Aerial crown-view tile of a tropical tree (Barro Colorado Island, Panama), acquired 20241216:
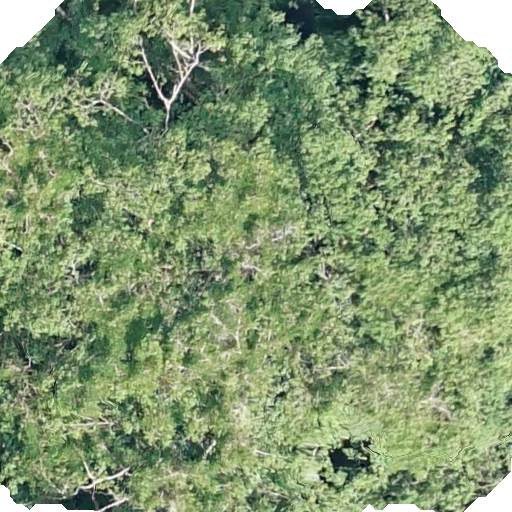
Species: Hura crepitans
GBIF accepted scientific name: Hura crepitans
Crown area: 443.981 m²